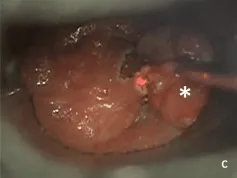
Transoral laser microsurgery (pharyngeal pouch identified with asterisk). Laser excision of the pharyngeal pouch.
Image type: medical_photograph (other_medical_photograph)